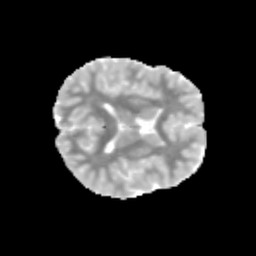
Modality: MD
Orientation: axial
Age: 11
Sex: male
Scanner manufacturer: siemens
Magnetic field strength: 3 T
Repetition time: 3.8 s
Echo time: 0.07 s